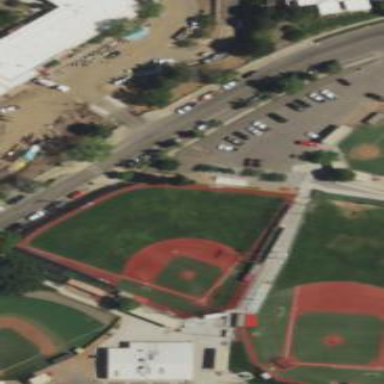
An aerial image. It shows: Baseball pitch for leisure land activities.